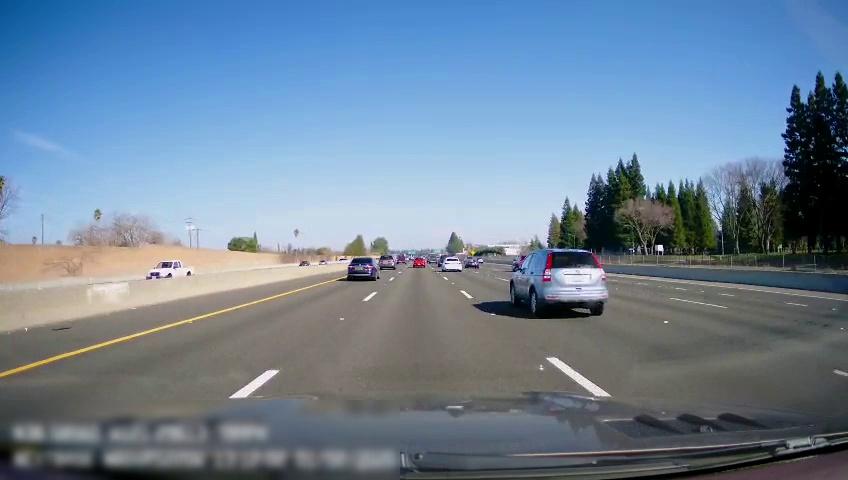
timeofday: Day
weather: Sunny
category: Drivable Space
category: Vehicles | Truck
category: Vehicles | Car
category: Drivable Space
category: Vehicles | SUV
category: Vehicles | SUV
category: Vehicles | Car
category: Vehicles | SUV
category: Vehicles | SUV
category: Vehicles | Car
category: Vehicles | SUV
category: Vehicles | Car
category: Vehicles | Car
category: Lanes | Alternate Lane
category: Lanes | Alternate Lane
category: Lanes | Alternate Lane
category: Lanes | Alternate Lane
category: Lanes | Current Lane
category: Lanes | Current Lane
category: Lanes | Alternate Lane